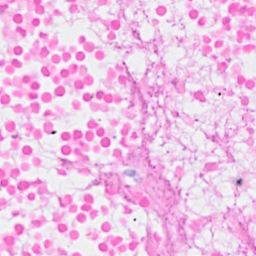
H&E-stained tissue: Breast